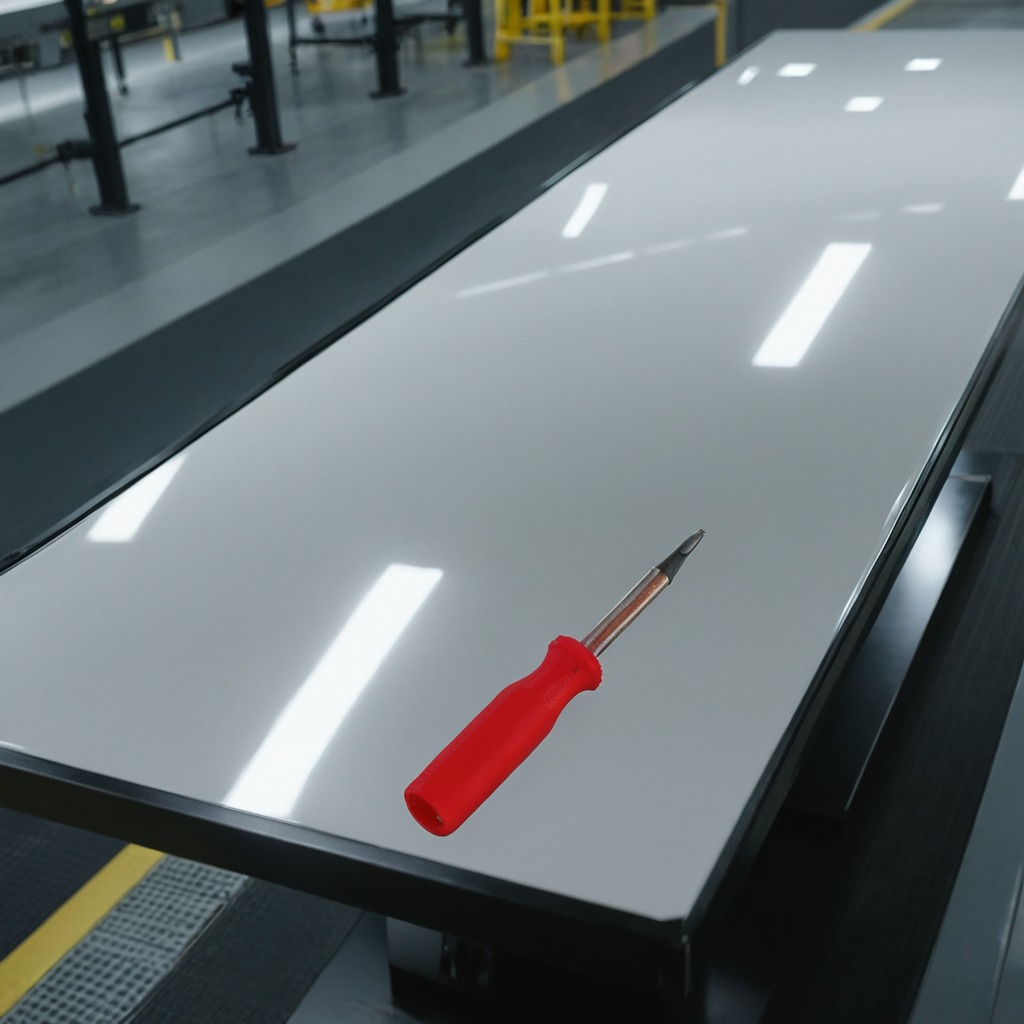
A screwdriver lies on the high-gloss table in a ship maintenance bay industrial lighting.